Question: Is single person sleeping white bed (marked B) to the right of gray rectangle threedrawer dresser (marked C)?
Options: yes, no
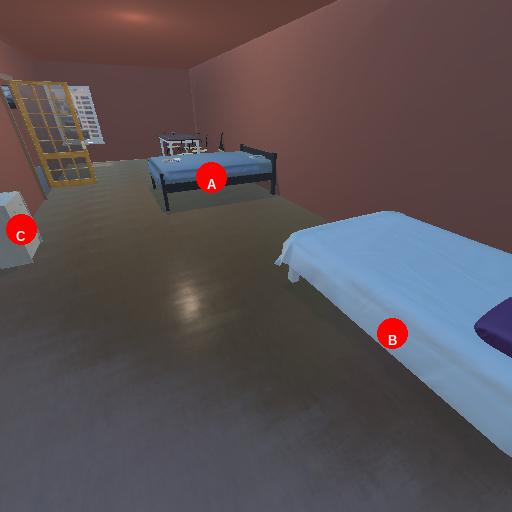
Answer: yes